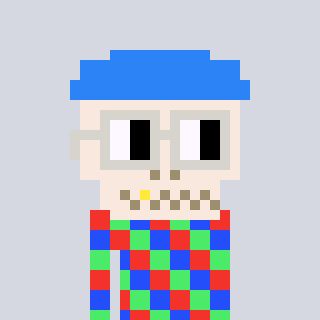
a pixel art character with square light gray glasses, a skeleton-hat-shaped head and a computerblue-colored body on a cool background